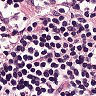
Metastatic tissue present: no